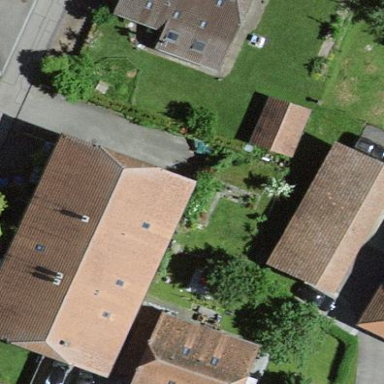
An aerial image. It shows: Residential building.